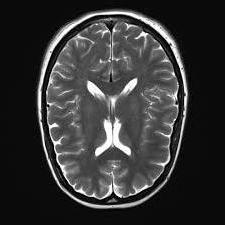
Label: notumor